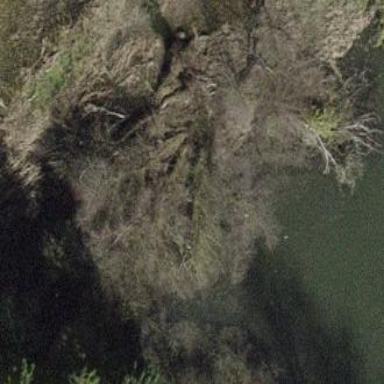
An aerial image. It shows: Pond surrounded by natural water.